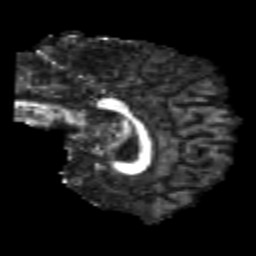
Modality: FA
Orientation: sagittal
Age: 24
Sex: male
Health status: healthy
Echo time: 0.074 s